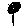
Label: flower